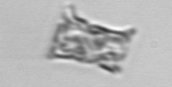
Label: Eucampia